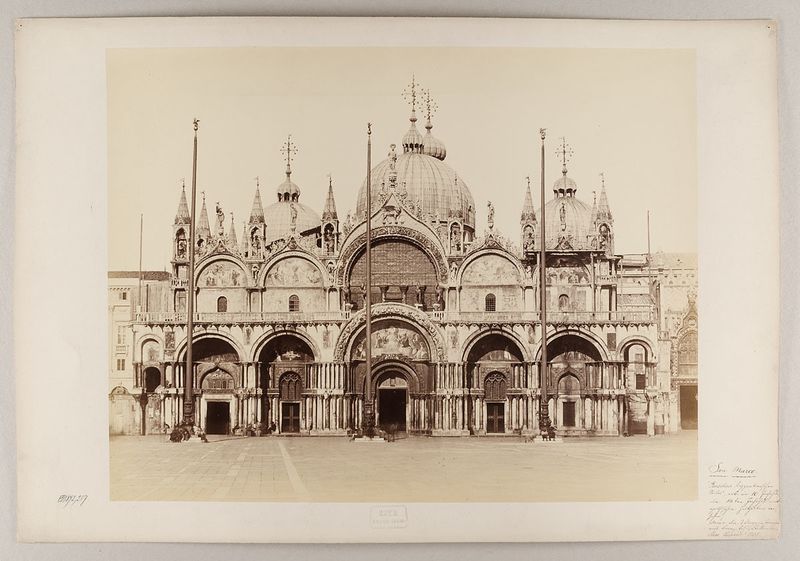
Titel: Venezia - Chiesa di S. Marco
Künstler: Carlo Naya
Standort: Hamburg
Institution: Museum für Kunst und Gewerbe Hamburg
Schlagwörter: stadt, architektur, kirche, fassade, ort, dorf, foto, fotografie, photographie, stadtansicht, photo, karton, basilica, markusdom, architekturfotografie, aussenbau, albumin, san, markuskirche, lichtbild, reisefotografie, marco, historische, architekturphotographie, bildwerke, angewandte und bildende kunst, hessische systematik, schwarzweißpositivverfahren, silbersalzverfahren, schwarzweißfotografie, gebäude, örtlichkeit, straße, stätte, reisephotographie, albuminpapier